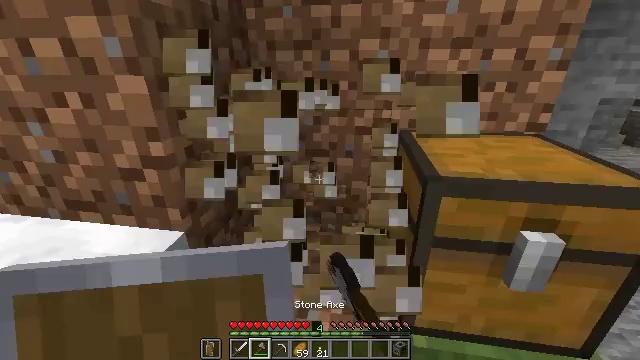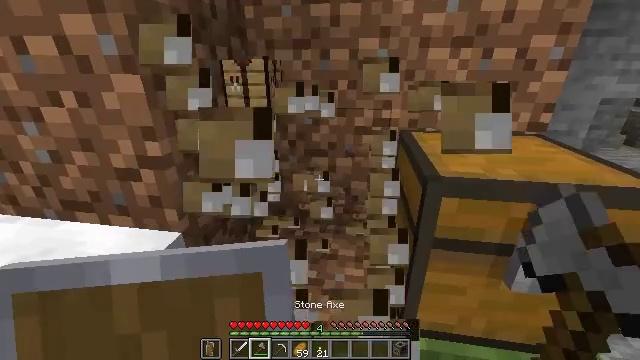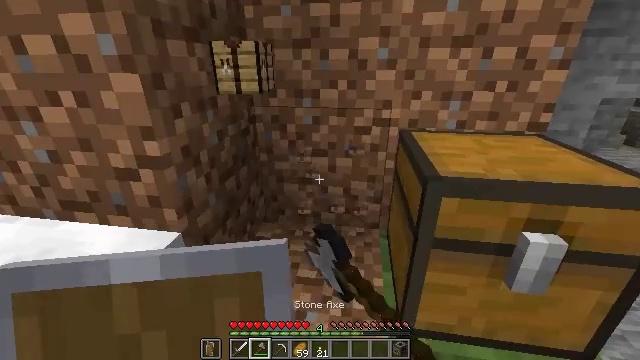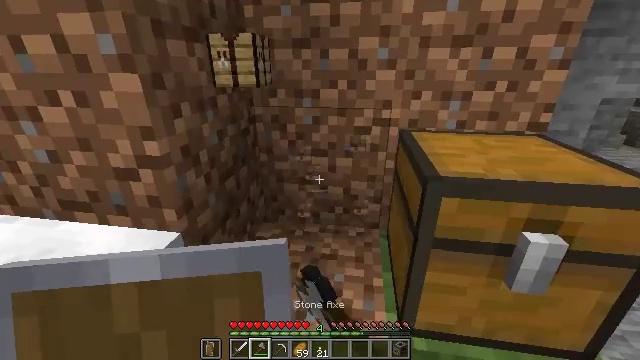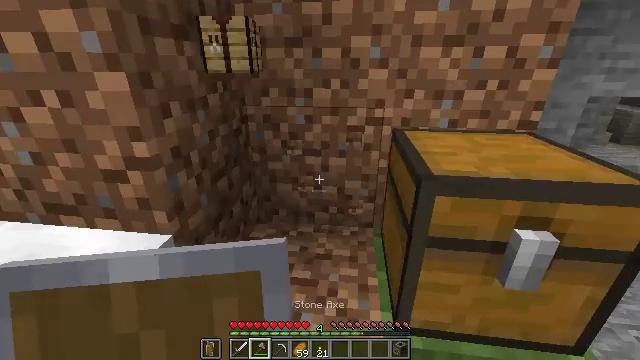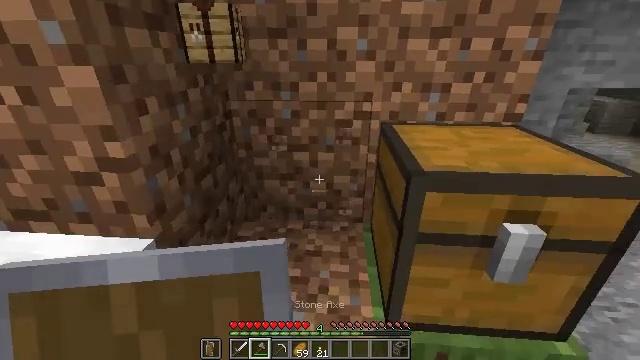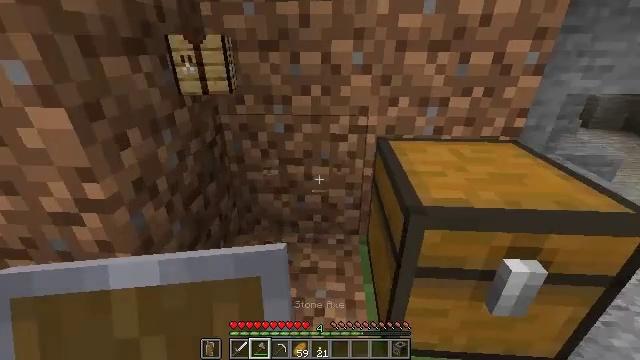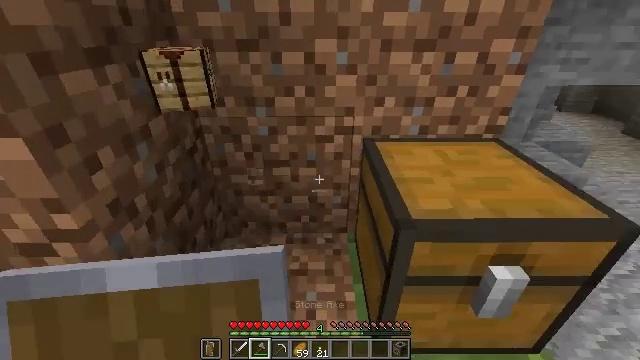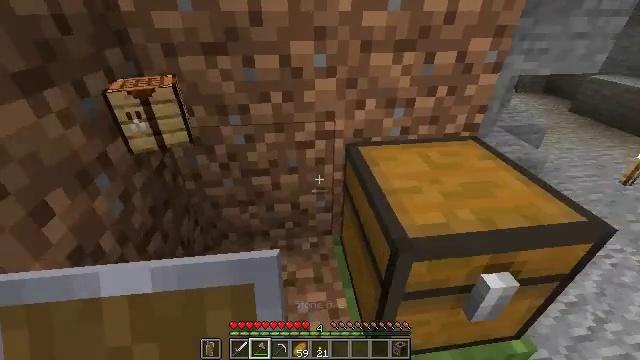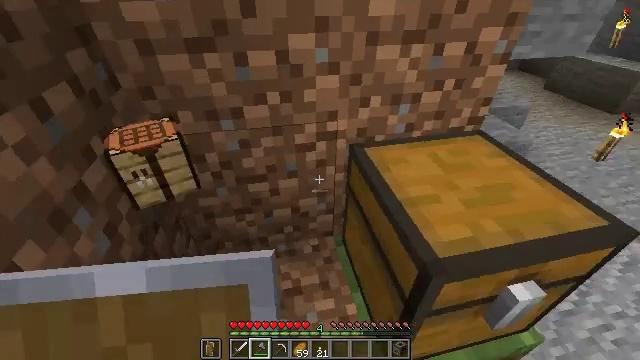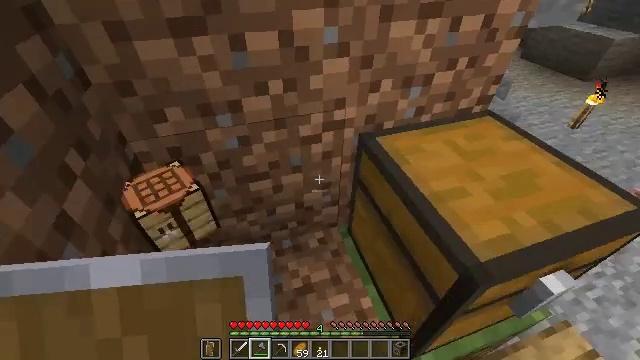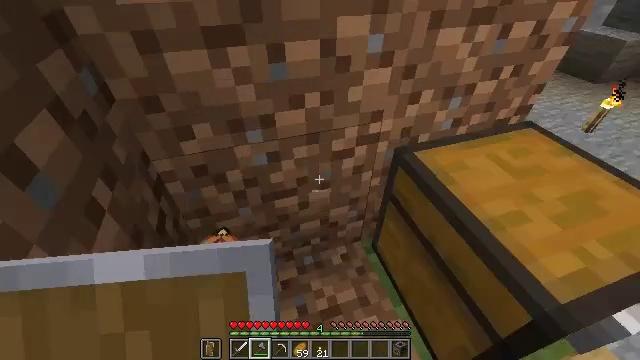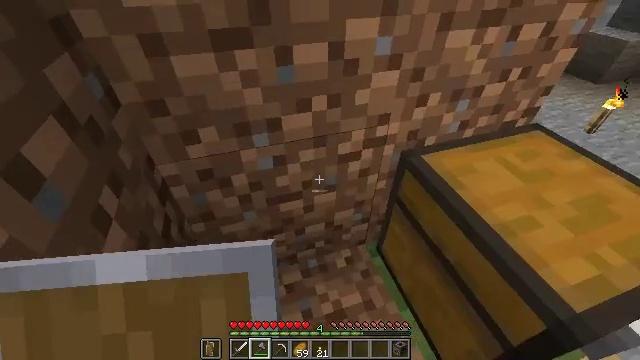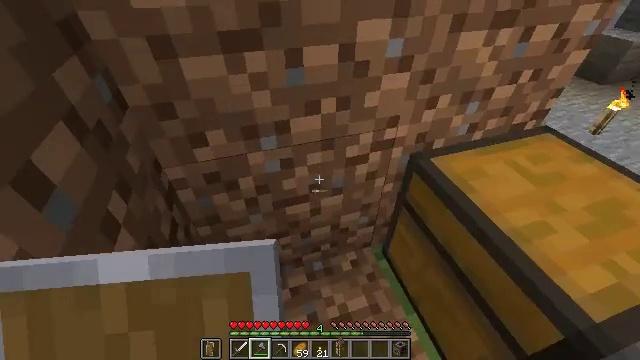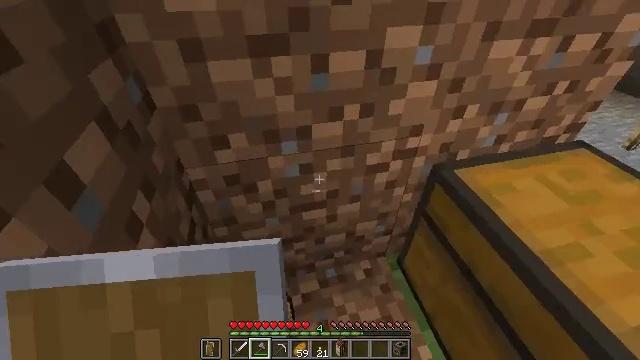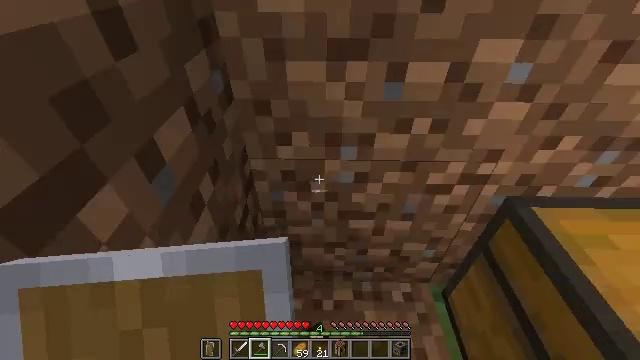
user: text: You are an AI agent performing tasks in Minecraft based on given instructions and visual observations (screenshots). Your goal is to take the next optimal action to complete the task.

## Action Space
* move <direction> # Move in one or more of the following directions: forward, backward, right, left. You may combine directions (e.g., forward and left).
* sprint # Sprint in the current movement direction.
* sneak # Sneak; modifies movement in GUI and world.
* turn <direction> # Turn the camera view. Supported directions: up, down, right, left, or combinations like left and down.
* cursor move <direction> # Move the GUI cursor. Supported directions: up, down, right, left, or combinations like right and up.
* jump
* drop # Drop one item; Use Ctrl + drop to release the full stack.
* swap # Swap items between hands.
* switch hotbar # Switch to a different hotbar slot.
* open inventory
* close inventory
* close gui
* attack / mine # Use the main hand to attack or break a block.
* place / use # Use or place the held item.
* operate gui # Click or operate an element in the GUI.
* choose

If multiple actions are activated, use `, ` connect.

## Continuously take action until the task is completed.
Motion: motion action
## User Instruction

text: Reclaim the grass path segment.
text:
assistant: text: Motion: sneak, attack / mine
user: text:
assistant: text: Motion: sneak, attack / mine
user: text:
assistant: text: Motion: sneak
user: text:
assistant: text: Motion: move forward, sneak, turn right
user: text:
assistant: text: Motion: move forward, turn right and down
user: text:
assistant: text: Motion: move forward, turn right and down
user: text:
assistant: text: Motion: move forward and move left, turn right and down
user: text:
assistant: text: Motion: move forward and move left, turn right and down
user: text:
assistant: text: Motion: move forward and move left, turn right and down
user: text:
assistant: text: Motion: move forward and move left, turn right and down
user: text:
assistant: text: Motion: no_op
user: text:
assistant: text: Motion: no_op
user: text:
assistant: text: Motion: no_op
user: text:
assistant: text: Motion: turn left
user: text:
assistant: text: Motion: turn left
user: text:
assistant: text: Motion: turn left and up
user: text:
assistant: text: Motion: turn left and up
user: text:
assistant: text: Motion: no_op
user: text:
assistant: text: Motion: no_op
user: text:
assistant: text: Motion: move left
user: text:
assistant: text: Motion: move left, turn left and up
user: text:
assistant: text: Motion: move left, turn left and up
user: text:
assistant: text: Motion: move forward and move left, turn left and up
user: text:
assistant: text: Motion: move forward and move left, turn left and up
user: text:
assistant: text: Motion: move forward and move left
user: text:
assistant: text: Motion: move forward and move left
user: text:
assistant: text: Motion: move forward
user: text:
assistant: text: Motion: move forward
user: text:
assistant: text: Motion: move forward
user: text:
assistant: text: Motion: move forward